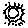
Label: sun